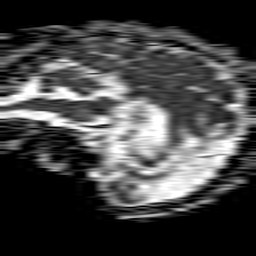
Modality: ADC
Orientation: sagittal
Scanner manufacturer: philips
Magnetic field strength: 1.5 T
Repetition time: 4.6 s
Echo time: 0.08517 s